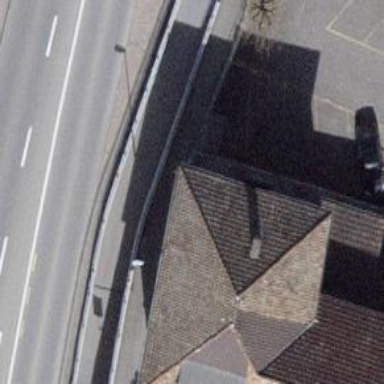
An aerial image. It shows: Paved footway.